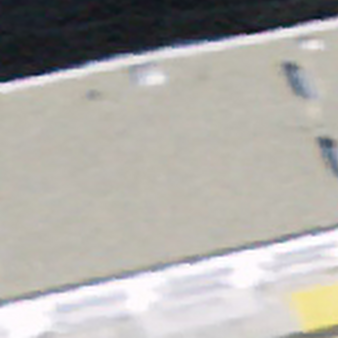
Label: other